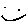
Label: smiley face